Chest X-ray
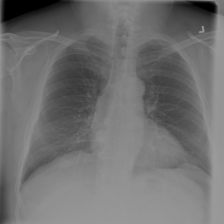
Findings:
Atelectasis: negative
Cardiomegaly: negative
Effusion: negative
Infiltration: negative
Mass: negative
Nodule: negative
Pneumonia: negative
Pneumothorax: negative
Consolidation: negative
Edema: negative
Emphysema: negative
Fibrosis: negative
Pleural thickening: negative
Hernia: negative